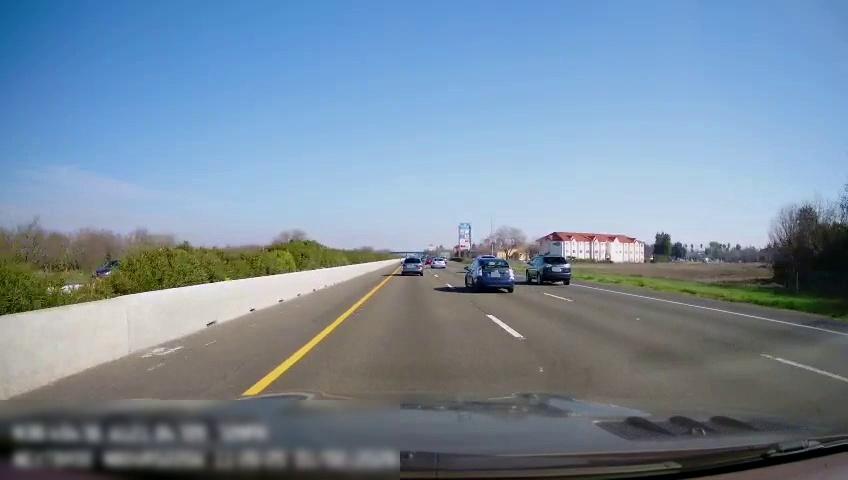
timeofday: Day
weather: Sunny
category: Drivable Space
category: Vehicles | SUV
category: Vehicles | SUV
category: Vehicles | SUV
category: Vehicles | Car
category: Vehicles | Car
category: Lanes | Current Lane
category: Lanes | Current Lane
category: Lanes | Alternate Lane
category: Lanes | Alternate Lane